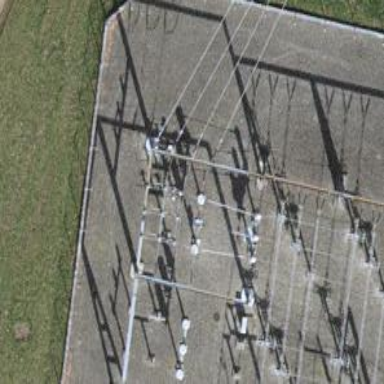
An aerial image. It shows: Three power lines with cables.